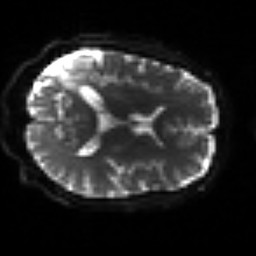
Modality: sbref
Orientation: axial
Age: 39
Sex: female
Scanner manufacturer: siemens
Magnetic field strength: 3 T
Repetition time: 3.2 s
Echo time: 0.081 s